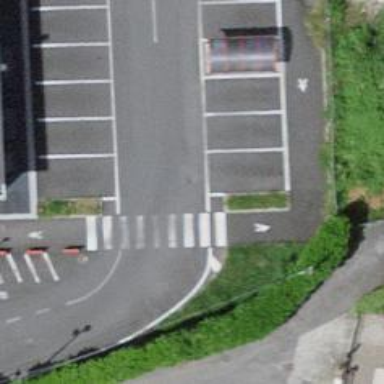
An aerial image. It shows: Zebra crossing on the road.